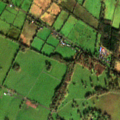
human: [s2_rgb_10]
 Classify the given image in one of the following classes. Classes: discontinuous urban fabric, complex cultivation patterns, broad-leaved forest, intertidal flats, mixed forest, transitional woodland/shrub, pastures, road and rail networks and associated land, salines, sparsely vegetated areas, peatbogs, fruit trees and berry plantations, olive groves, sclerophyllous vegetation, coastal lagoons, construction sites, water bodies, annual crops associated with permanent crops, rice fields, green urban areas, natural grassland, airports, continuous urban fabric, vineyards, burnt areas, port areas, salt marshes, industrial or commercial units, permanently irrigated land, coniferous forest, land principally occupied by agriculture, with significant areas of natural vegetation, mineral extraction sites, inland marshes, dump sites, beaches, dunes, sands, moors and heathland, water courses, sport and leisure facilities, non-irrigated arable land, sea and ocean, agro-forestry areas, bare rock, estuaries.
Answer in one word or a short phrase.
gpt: non-irrigated arable land, pastures